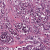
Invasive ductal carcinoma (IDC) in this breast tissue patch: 1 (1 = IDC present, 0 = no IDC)